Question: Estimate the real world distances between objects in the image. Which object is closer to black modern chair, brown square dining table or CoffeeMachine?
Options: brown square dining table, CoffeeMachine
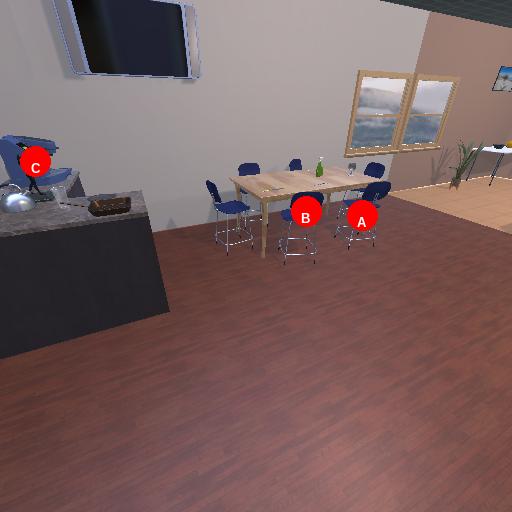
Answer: brown square dining table